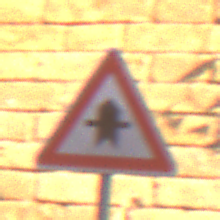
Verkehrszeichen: Vorfahrt
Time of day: MorningAfternoon
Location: Outdoor (Urban)
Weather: Clear
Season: NotSpecified
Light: Natural